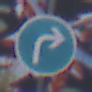
Verkehrszeichen: VorgeschriebeneFahrtrichtungRechts
Umgebung: Outdoor, Urban
Tageszeit: MorningAfternoon
Wetter: PartlyCloudy
Licht: Natural
Jahreszeit: NotSpecified
Kontrast: LowContrast